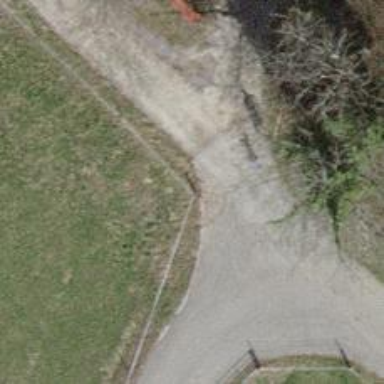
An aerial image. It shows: Fence is in the image.